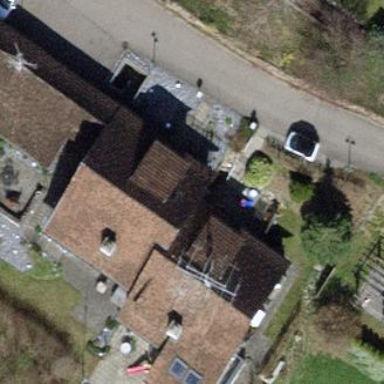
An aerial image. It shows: Semidetached house with gabled roof.